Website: home-depot
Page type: review-order
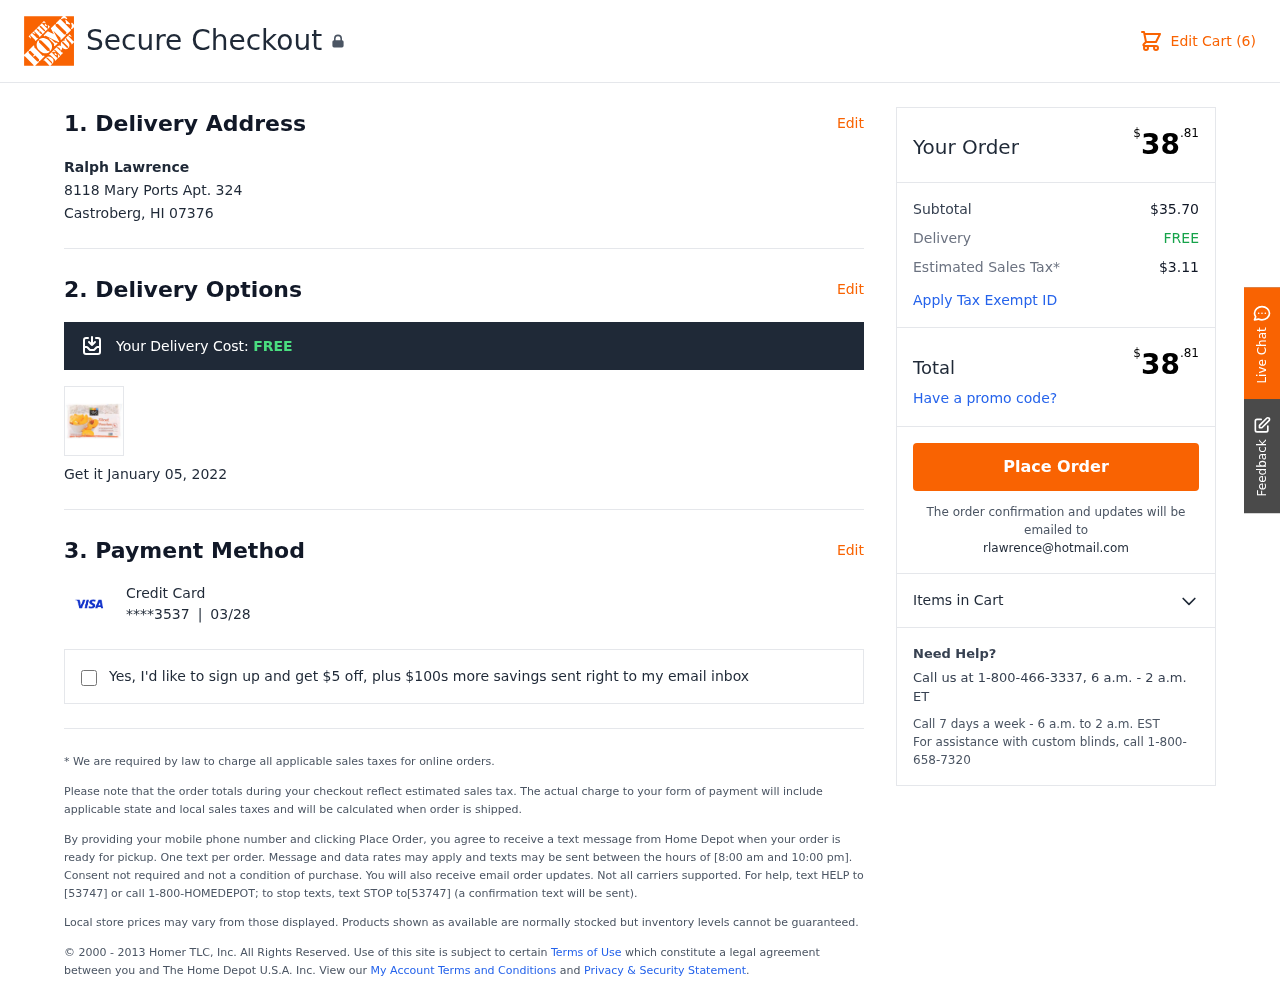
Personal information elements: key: PII_CARD_EXPIRY
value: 03/28
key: PII_CARD_LAST4
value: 3537
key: PII_CITY_STATE_ZIP
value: Castroberg, HI 07376
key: PII_EMAIL
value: rlawrence@hotmail.com
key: PII_FULLNAME
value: Ralph Lawrence
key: PII_STREET
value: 8118 Mary Ports Apt. 324
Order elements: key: ORDER_NUM_ITEMS
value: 6
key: ORDER_SHIPPING_COST
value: FREE
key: ORDER_DELIVERY_DATE
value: January 05, 2022
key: ORDER_TOTAL
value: $38.81
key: ORDER_SUBTOTAL
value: $35.70
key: ORDER_TAX
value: $3.11